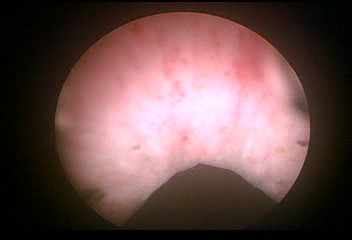
Modality: WLC
Class: Normal mucosa
Bladder cancer association: No